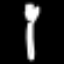
Label: fork